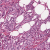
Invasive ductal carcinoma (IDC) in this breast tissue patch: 1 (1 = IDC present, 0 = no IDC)